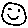
Label: smiley face